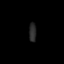
Tissue: lung
Cell type: Endothelial cells
Senescence score: 0.6449
Nuclear area (px): 132
Mean DAPI intensity: 42.447